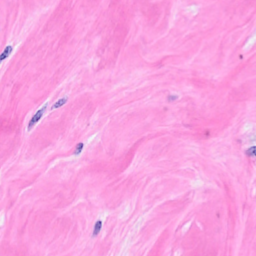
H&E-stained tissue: Breast